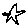
Label: star